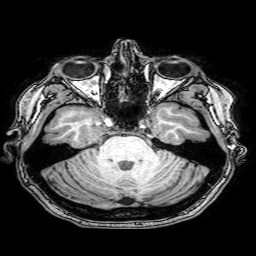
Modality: T1w
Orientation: coronal
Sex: female
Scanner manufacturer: philips
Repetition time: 0.0081 s
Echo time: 0.00372 s